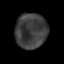
Tissue: prostate
Cell type: T cells
Senescence score: 0.3541
Nuclear area (px): 1096
Mean DAPI intensity: 61.143